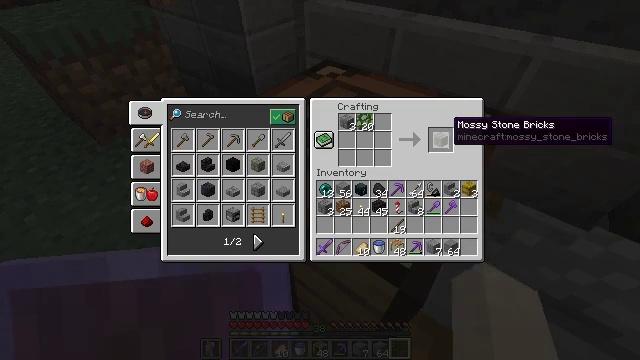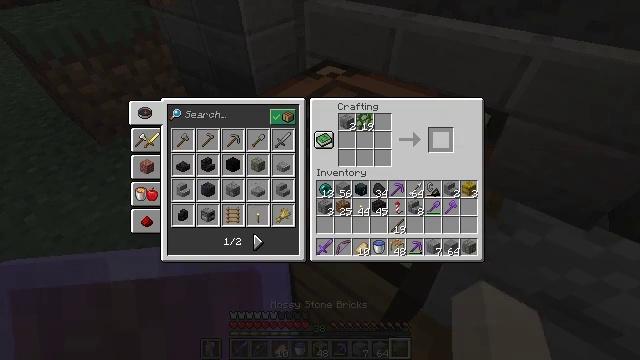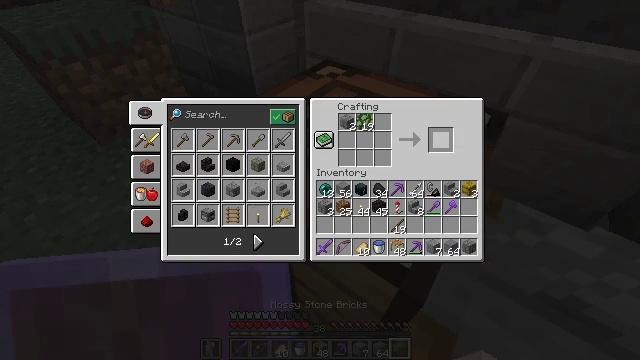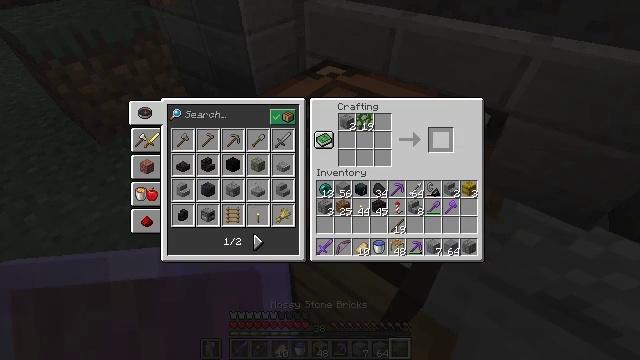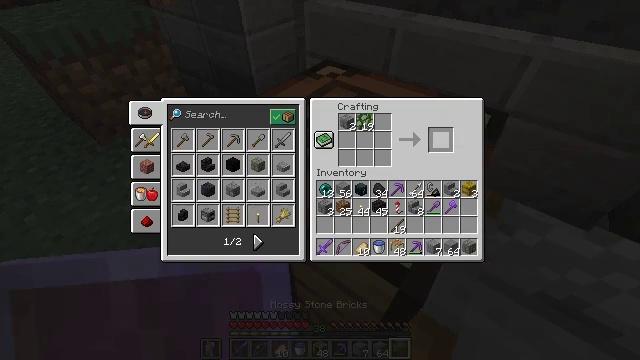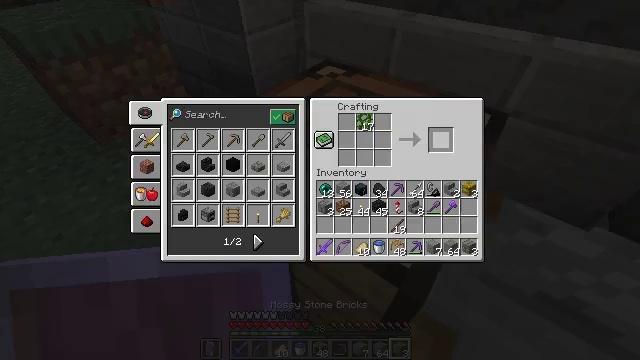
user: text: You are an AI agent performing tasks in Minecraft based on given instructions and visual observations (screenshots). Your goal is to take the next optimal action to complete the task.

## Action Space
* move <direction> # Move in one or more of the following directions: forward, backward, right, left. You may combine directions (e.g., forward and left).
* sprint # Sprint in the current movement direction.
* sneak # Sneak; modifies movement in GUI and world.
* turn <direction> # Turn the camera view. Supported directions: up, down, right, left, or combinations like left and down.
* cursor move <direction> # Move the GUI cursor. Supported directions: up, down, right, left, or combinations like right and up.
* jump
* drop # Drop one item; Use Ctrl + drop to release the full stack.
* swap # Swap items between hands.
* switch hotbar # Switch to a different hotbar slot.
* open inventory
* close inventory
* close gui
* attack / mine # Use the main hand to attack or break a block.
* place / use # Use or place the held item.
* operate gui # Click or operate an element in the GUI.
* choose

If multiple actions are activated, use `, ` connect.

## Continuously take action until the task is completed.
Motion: motion action
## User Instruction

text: craft item mossy stone bricks
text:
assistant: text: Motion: sneak, attack / mine
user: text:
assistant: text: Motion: sneak, attack / mine
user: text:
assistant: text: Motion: sneak, attack / mine
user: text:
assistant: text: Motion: sneak, attack / mine
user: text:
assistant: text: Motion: sneak
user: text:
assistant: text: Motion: sneak